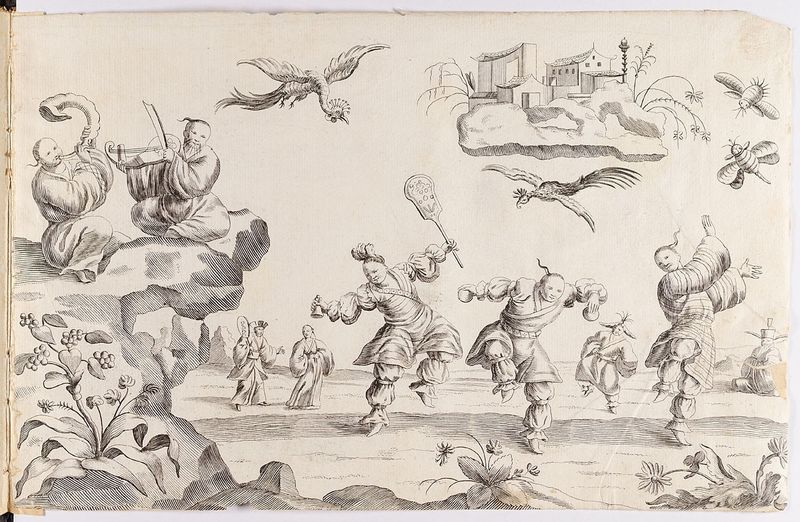
Titel: Chinadarstellung
Künstler: Martin Engelbrecht
Standort: Hamburg
Institution: Museum für Kunst und Gewerbe Hamburg
Schlagwörter: tiere, tanz, barock, vögel, musik, pflanze, pflanzen, tanzen, papier, fels, grafik, graphik, musizieren, fotografie, photographie, druck, druckgraphik, druckgrafik, stich, geige, fabelwesen, kostüme, kupferstich, ungeheuer, monster, fabeltier, fabeltiere, asiaten, phantastik, gerippt, zwitterwesen, monstrum, das, reproduktionen, barockzeit, barockzeitalter, druckerzeugnisse, völker, nationalitäten, gegenstände, ornamentstich, vorlageblätter, chinesendarstellungen, länder, fantastische, parallelwelt, phantasiewelt, fliegenes haus